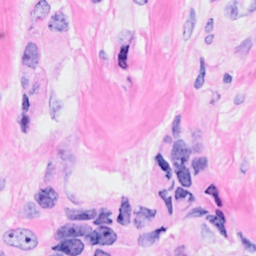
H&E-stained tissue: Breast